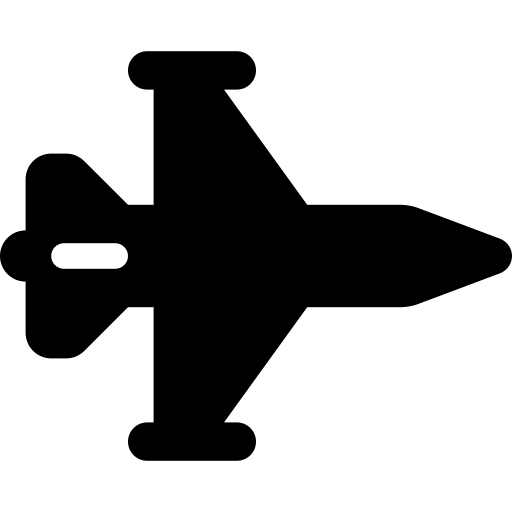
Tags: icon, FontAwesome, fa-icon, solid, jet, fighter